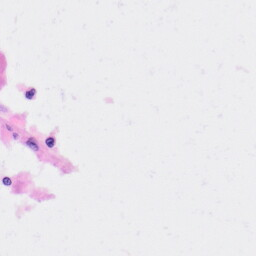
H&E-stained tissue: Kidney